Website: apple
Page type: account-dashboard
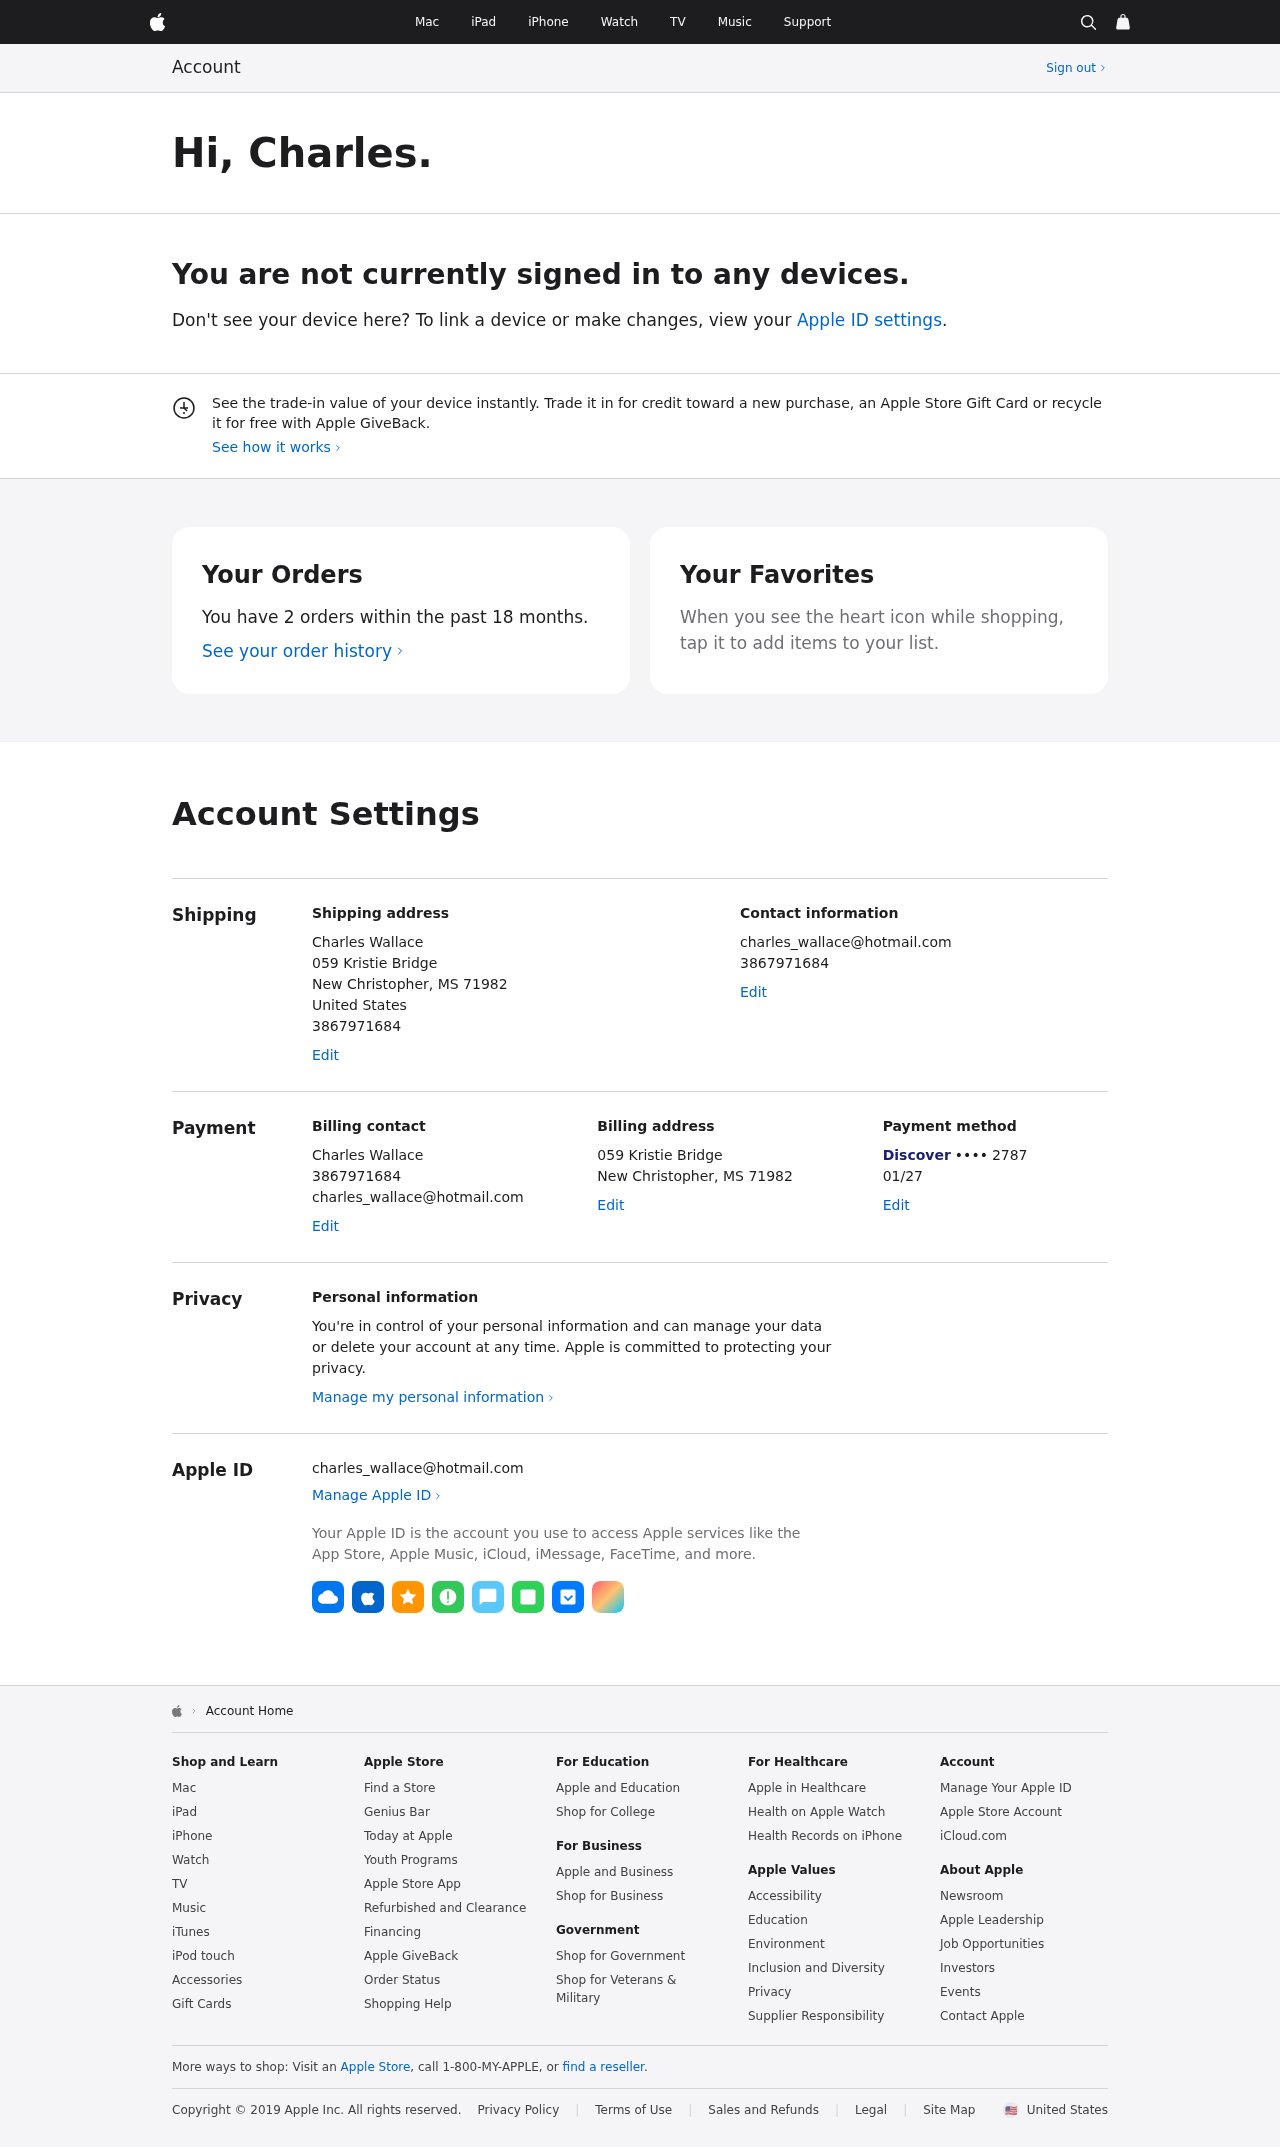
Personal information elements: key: PII_CARD_EXPIRY
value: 01/27
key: PII_CARD_LAST4
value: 2787
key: PII_CARD_TYPE
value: Discover
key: PII_CITY_STATE_ZIP
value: New Christopher, MS 71982
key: PII_COUNTRY
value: United States
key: PII_EMAIL
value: charles_wallace@hotmail.com
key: PII_FIRSTNAME
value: Charles
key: PII_FULLNAME
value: Charles Wallace
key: PII_PHONE
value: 3867971684
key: PII_STREET
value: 059 Kristie Bridge
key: PII_PHONE2
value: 3867971684
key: PII_FULLNAME2
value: Charles Wallace
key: PII_PHONE3
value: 3867971684
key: PII_EMAIL2
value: charles_wallace@hotmail.com
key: PII_CITY
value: New Christopher
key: PII_STATE_ABBR
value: MS
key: PII_POSTCODE
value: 71982
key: PII_POSTCODE_FULL
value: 71982
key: PII_CITY_STATE
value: New Christopher, MS
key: PII_POSTCODE_NUMERIC
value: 71982
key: PII_EMAIL3
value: charles_wallace@hotmail.com